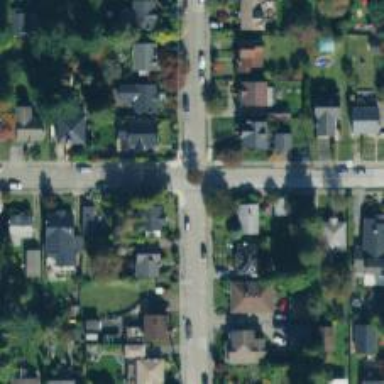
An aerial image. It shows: Residential road with separate sidewalk.